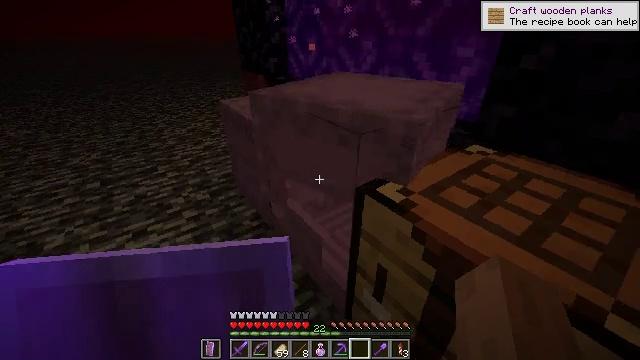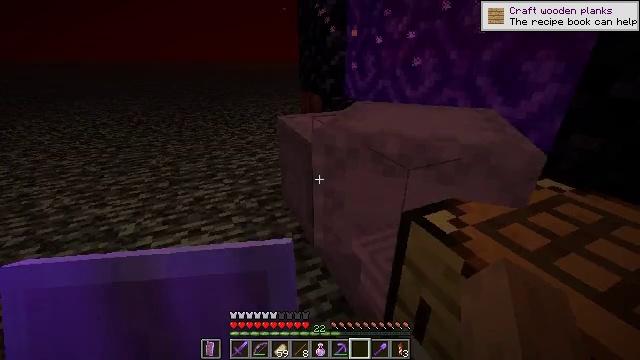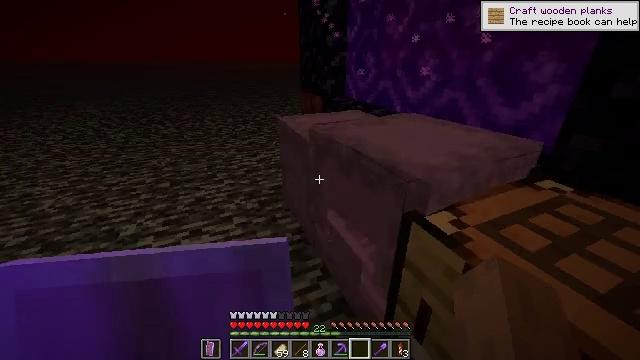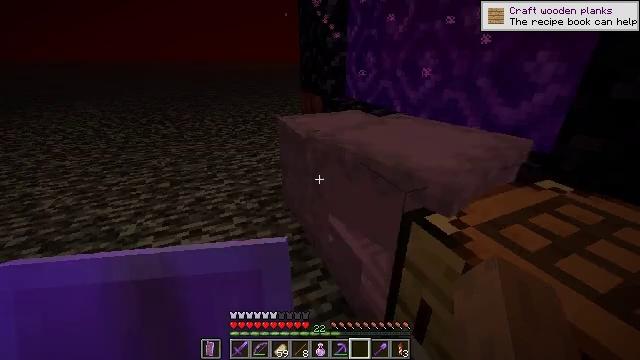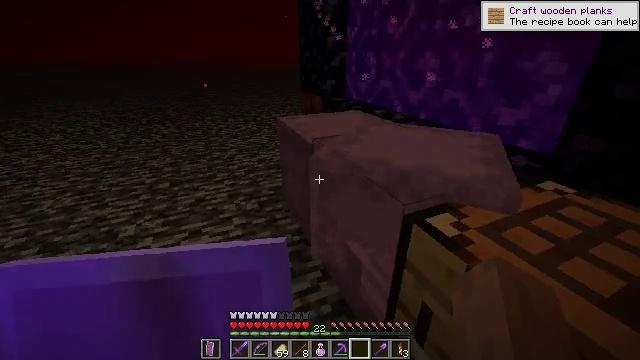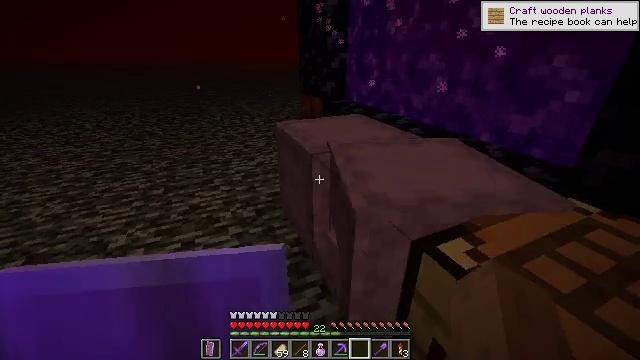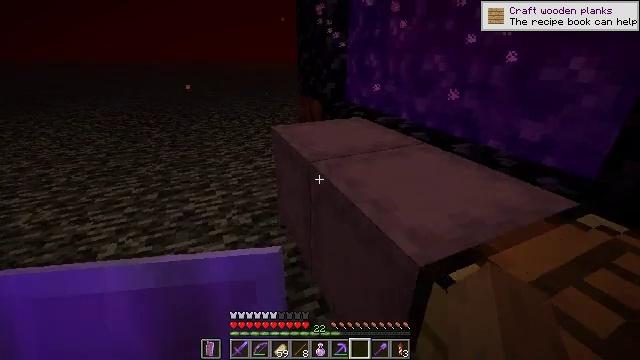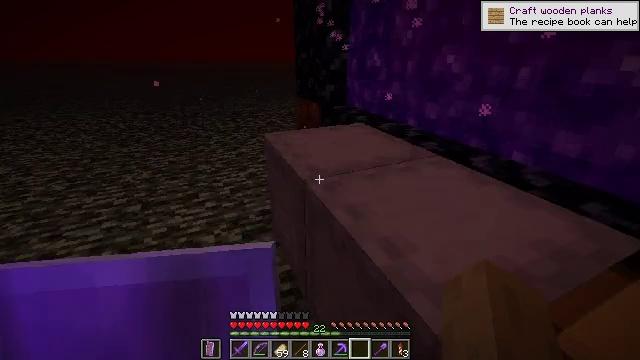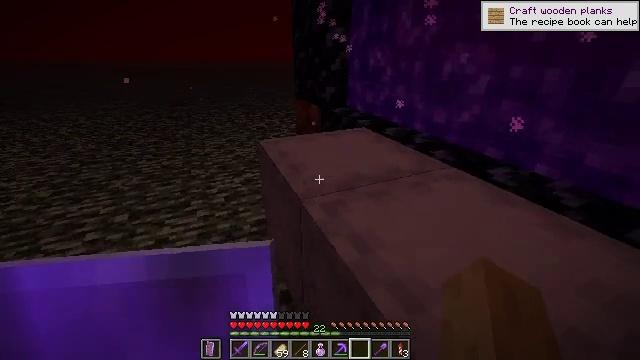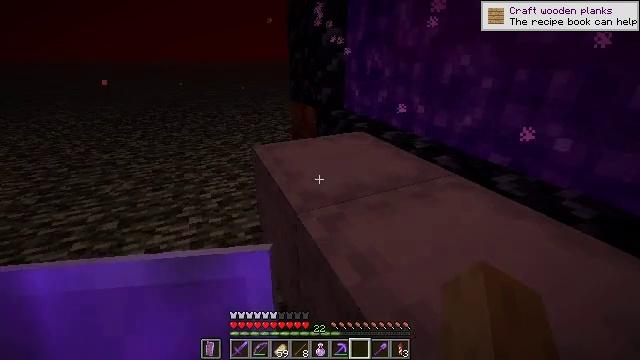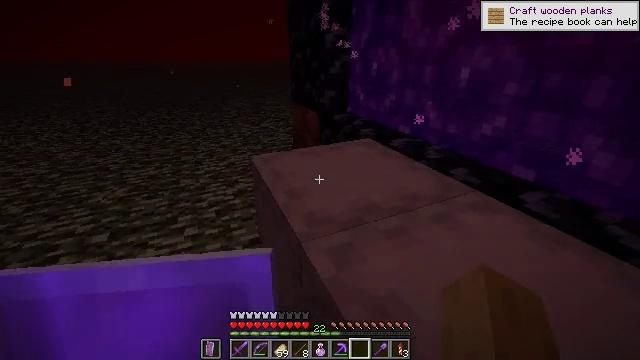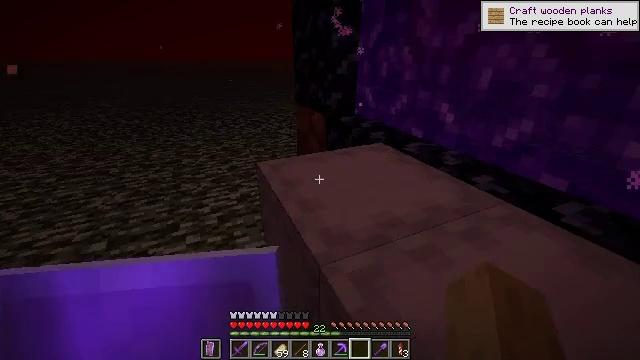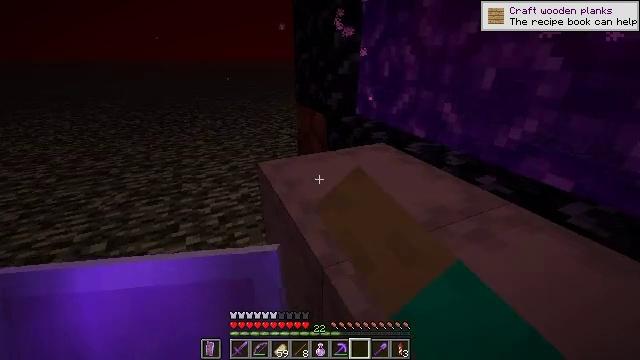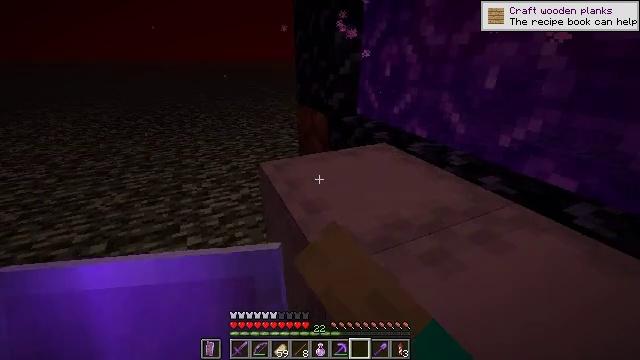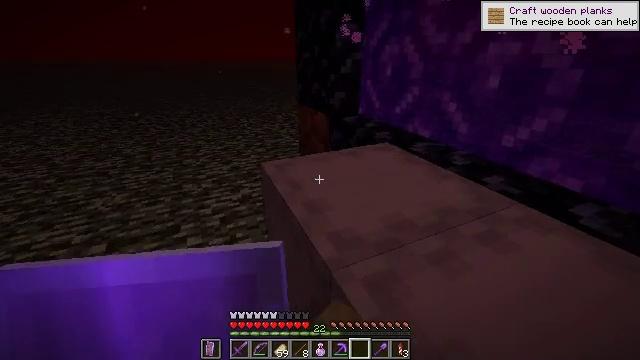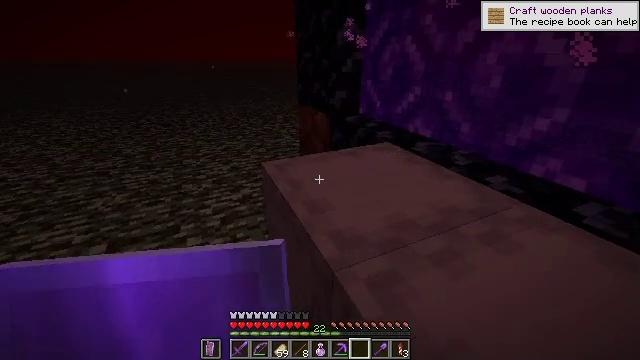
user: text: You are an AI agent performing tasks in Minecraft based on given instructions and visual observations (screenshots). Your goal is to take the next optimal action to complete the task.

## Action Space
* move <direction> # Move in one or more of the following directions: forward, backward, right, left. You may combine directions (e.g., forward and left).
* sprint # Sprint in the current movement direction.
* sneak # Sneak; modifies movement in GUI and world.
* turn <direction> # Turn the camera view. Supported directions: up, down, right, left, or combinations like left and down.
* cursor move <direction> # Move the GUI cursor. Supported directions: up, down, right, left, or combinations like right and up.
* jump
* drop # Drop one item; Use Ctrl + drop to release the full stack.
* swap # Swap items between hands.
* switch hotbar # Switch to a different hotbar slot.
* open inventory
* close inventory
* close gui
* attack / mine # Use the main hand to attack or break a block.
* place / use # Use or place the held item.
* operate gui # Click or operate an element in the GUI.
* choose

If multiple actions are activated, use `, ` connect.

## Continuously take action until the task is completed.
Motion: motion action
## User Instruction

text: Convert crimson stems into crimson planks.
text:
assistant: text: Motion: turn left and up
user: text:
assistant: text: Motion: no_op
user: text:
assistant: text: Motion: no_op
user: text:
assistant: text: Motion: move forward
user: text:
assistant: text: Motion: move forward
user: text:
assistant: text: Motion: move forward
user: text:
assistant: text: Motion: move forward
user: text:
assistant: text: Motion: move forward
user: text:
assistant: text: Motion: move forward
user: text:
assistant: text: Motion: no_op
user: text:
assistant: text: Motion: use / place
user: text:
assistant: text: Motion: use / place
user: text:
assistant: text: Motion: use / place
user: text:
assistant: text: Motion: use / place
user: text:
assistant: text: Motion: no_op
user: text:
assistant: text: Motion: no_op
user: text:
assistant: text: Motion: no_op
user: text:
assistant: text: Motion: no_op
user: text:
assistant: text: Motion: no_op
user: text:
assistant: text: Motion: no_op
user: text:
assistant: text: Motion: no_op
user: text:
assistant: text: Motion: no_op
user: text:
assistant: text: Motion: no_op
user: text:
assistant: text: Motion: no_op
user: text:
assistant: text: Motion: no_op
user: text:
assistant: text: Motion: no_op
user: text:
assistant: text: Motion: no_op
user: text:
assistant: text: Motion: no_op
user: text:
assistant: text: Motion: no_op
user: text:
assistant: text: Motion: no_op